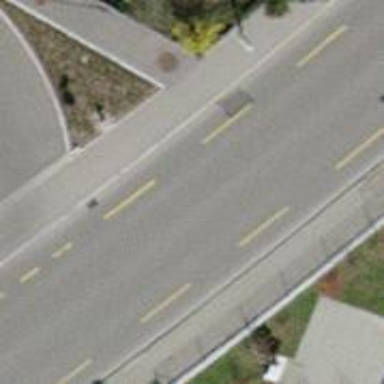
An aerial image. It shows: Secondary road with asphalt surface and designated cycle lane.